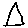
Label: triangle